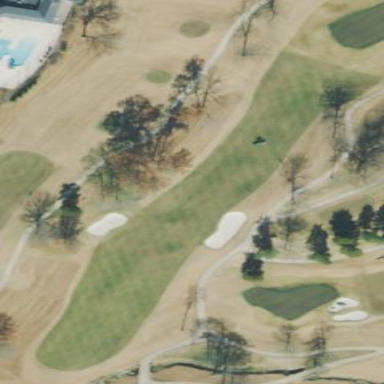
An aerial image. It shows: Rough area in golf course.